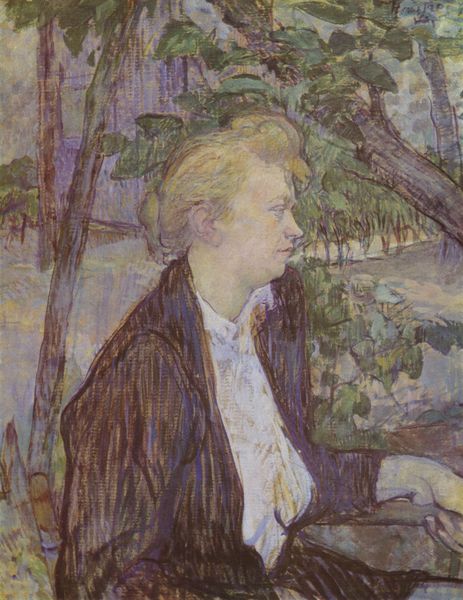
Titel: Frau im Garten
Künstler: Henri de Toulouse-Lautrec
Standort: London
Institution: National Gallery
Schlagwörter: baum, blau, blätter, gemälde, hand, himmel, laub, nackt, weiß, aquarell, baumstämme, bäume, fluss, gelb, grün, impressionismus, landschaft, sitzen, äste, bewegung, braun, brust, busen, degas, finger, frankreich, frau, frisur, grau, haar, hell, hintergrund, kreide, mund, nase, ohr, paris, pastell, profil, schwarz, skizze, stuhl, terasse, zeichnung, blick, dame, park, hochformat, malerei, rock, anzug, blond, hemd, jacke, arm, augen, blass, bluse, gesicht, knoten, kragen, mensch, stein, bildnis, hals, portrait, porträt, ast, baumstamm, horizont, natur, stamm, zweige, sträucher, auge, haare, halbfigur, kostüm, mantel, sitzend, kind, mutter, blatt, pflanzen, augenbrauen, kinn, rechts, rosa, scheitel, schulter, wald, schuppen, garten, brüste, dutt, seitlich, armlehne, lehne, allee, lila, violett, linien, van gogh, stämme, einfach, ernst, festhalten, streifen, nachdenken, sakko, jacket, weste, klimt, striche, abgewandt, haarknoten, gogh, schlicht, seite, lautrec, toulouse-lautrec, halbprofil, doppelkinn, mudn, rinde, aufgestützt, hamd, abgewendet, aussen, alle, menscj, im freien, schiele, tolle, blazer, harre, titten, sacko, titte, frankreichg, im park, toulouse-lautrex, jacke+, koppelkinn